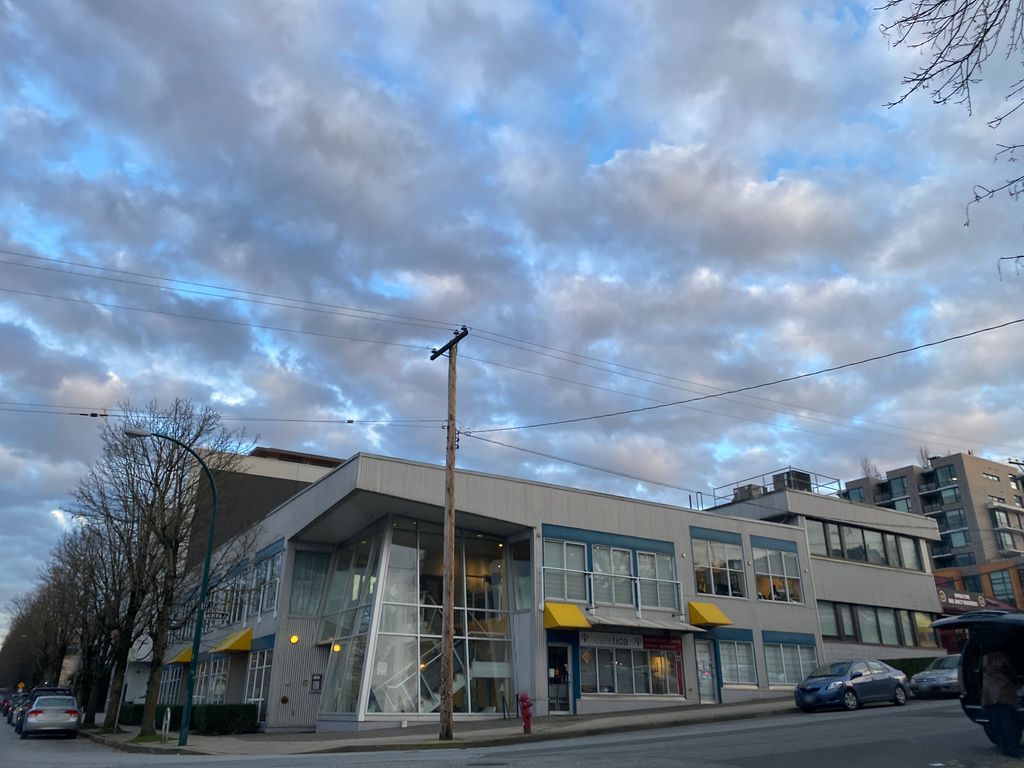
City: vancouver